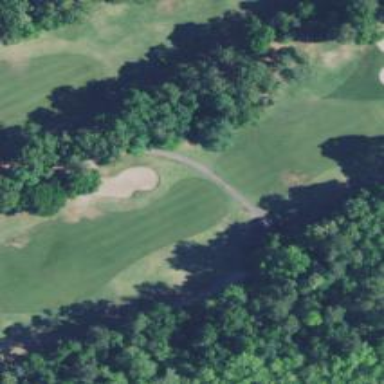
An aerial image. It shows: Grassy area designated as golf fairway.